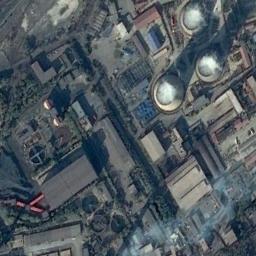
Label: thermal_power_station